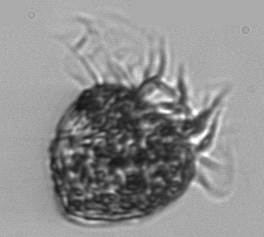
Label: Strombidium_capitatum